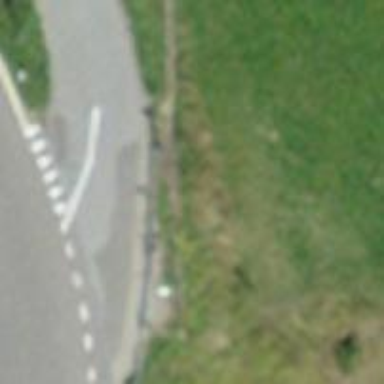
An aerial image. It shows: Bus stop along the road.